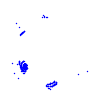
Particle: kaon